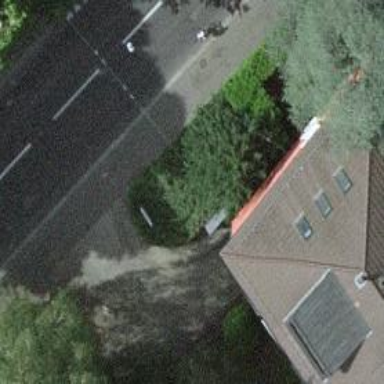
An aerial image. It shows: Parking entrance.